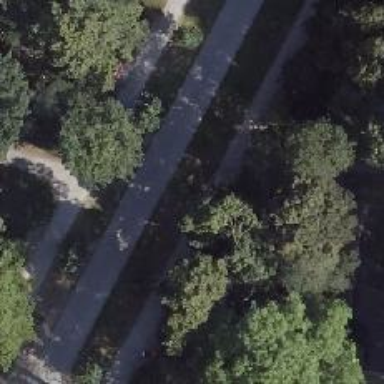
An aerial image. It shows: Avenue of trees.